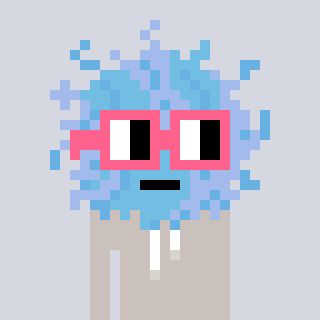
a pixel art character with square pink glasses, a lint-shaped head and a foggrey-colored body on a cool background